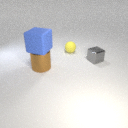
large brown metal cylinder below large blue rubber cube